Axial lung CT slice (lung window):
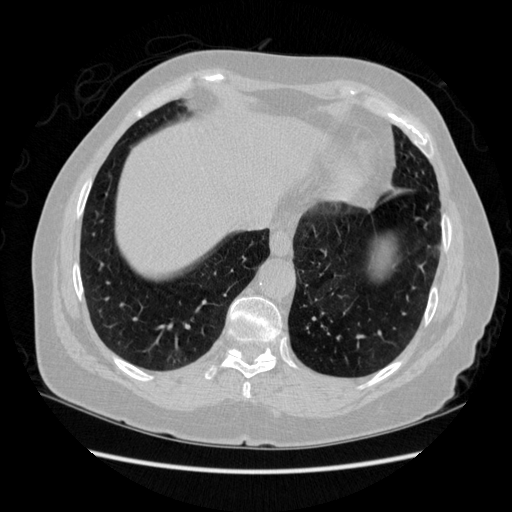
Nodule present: no